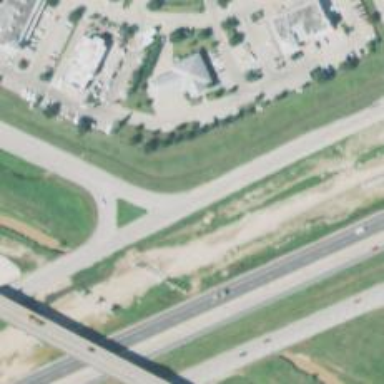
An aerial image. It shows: Secondary road with frontage access.